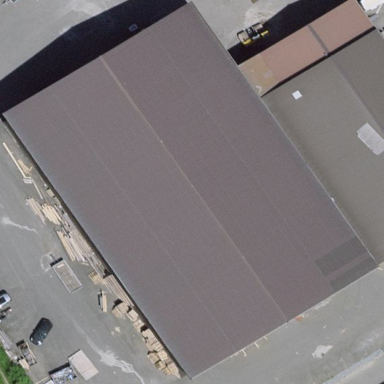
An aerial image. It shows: Industrial building with gabled roof.